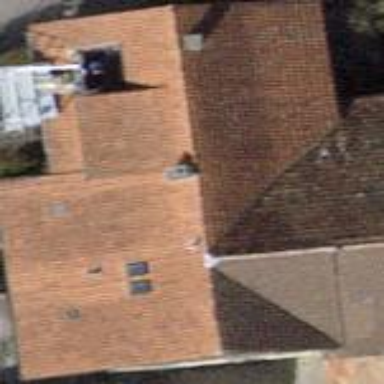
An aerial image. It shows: Gabled house with tile roof.